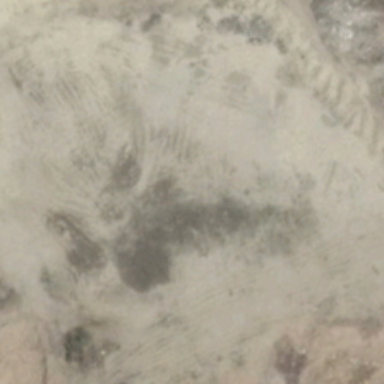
There is a small green lawn beside the bare land .